Question: I have gotten the entire map to display correctly with no issues. However, the map always loads at coordinates of '0,0'. I know I'm passing the longitude and latitude correctly as well.
Here's the printed json which the 'gmaps4rails' method receives:
'[{"lat":40.7142,"lng":74.0064}]'
Below is also the code used in various areas of production...
'''
<%= @maps %>
<%= gmaps4rails(@maps) %>
'''
'''
acts_as_gmappable :process_geocoding => false, :lat => :lat, :lng => :lng
def lat
40.7142
end
def lng
74.0064
end
'''
'@maps = Event.find(params[:id]).to_gmaps4rails'
I've decided as you'll see in my model to explicitly pass a latitude and longitude. I do have my database setup with columns 'latitude' and 'longitude', however, I'm working with test data at the moment and cannot expect a reliable result. Until then, I'll use the coordinates for New York City, NY.
Here's the outputted Javascript:
'''
Gmaps.map = new Gmaps4RailsGoogle();
Gmaps.load_map = function() {
Gmaps.map.map_options.auto_adjust = true;
Gmaps.map.initialize();
Gmaps.map.markers = [{"lat":40.7142,"lng":74.0064}];
Gmaps.map.markers_conf.do_clustering = true;
Gmaps.map.create_markers();
Gmaps.map.adjustMapToBounds();
Gmaps.map.callback();
};
Gmaps.oldOnload = window.onload;
window.onload = function() { Gmaps.triggerOldOnload(); Gmaps.loadMaps(); };
'''
I do get an error 'Uncaught TypeError: Object #<Gmaps4RailsGoogle> has no method create_markers'.
Also, here is a picture of the issue (notice the printed json above the map as done in the view code above):

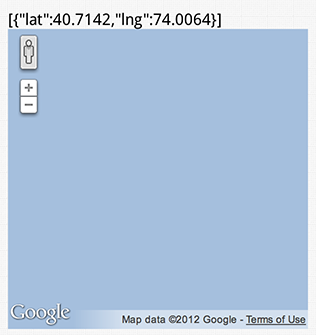
Answer: I fixed the issue by using Coffeescript. Before I had manually copied the javascript files because I didn't want to use Coffeescript on my application.
My installation was wrong, use Coffeescript.